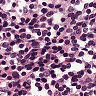
Metastatic tissue present: no